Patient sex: M
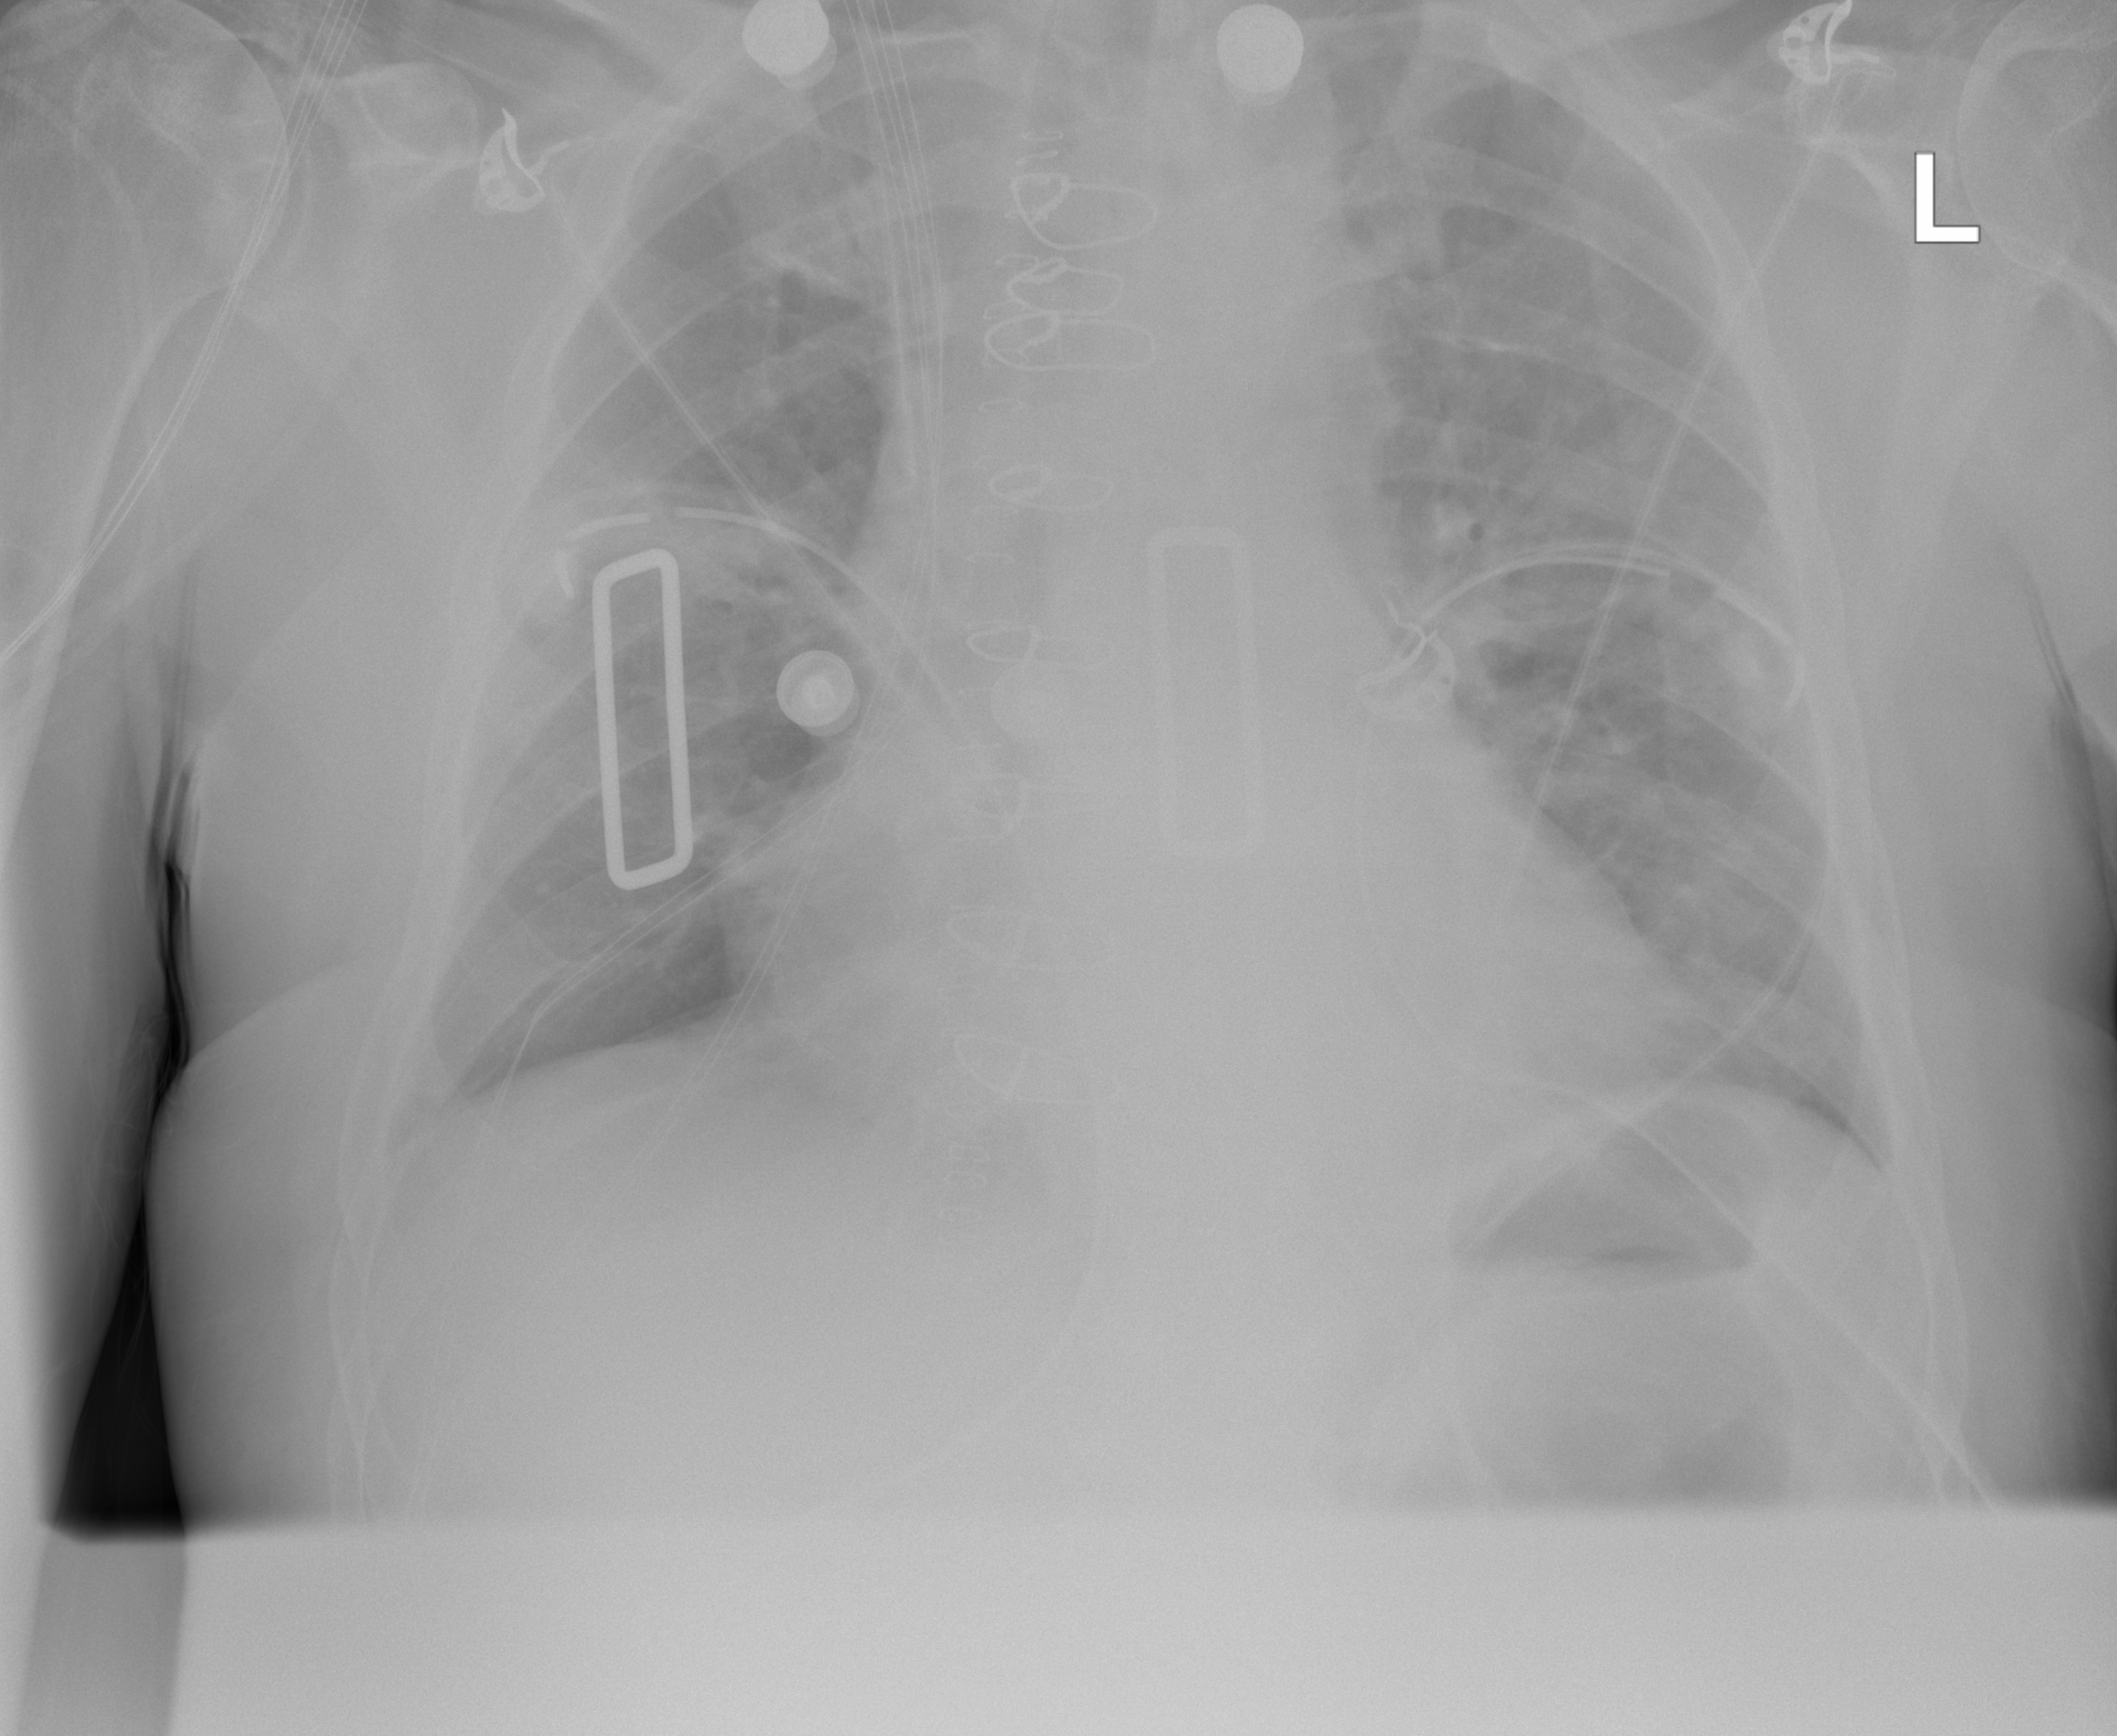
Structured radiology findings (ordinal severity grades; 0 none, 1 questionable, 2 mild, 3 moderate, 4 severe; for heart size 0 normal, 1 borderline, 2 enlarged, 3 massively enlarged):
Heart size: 2
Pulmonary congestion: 2
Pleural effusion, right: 0
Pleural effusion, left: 0
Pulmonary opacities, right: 0
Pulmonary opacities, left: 0
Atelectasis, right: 2
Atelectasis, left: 0